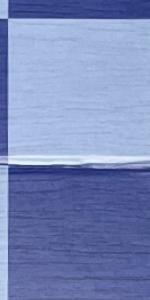
Label: Empty